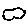
Label: cloud